Field crop: maize
Growth stage: 2
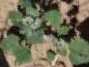
Species: chenopodium